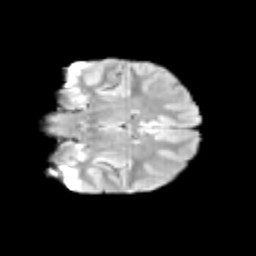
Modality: T2w
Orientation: coronal
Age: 9
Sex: female
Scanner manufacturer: siemens
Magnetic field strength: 3 T
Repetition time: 3.8 s
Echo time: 0.07 s